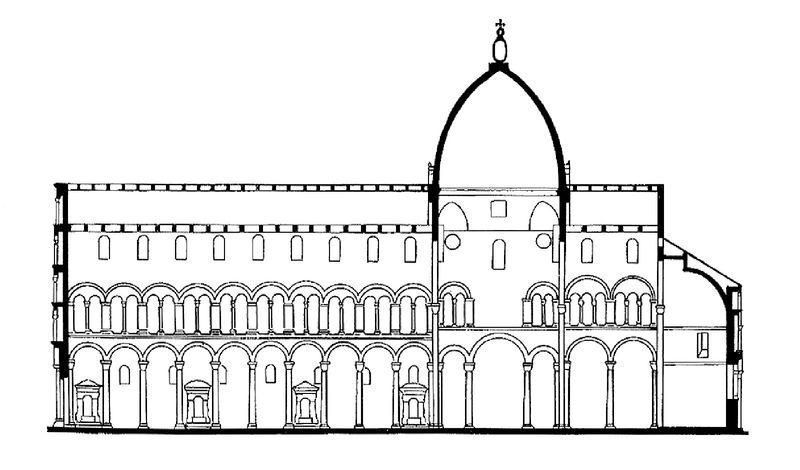
Titel: Dom zu Pisa
Standort: Pisa, Dom (EU - I - Toskana)
Schlagwörter: weiß, fenster, schwarz, säule, säulen, tür, zeichnung, dach, gebäude, wand, architektur, stein, kirche, turm, bogen, saal, rundbogen, kuppel, bögen, kreuz, palast, dom, schnitt, schema, arkaden, kathedrale, portal, sims, mittelschiff, obergaden, seitenschiff, rundbögen, chor, etagen, geschosse, plan, heilig, friese, säulengang, riss, aufriss, palladio, längsschnitt